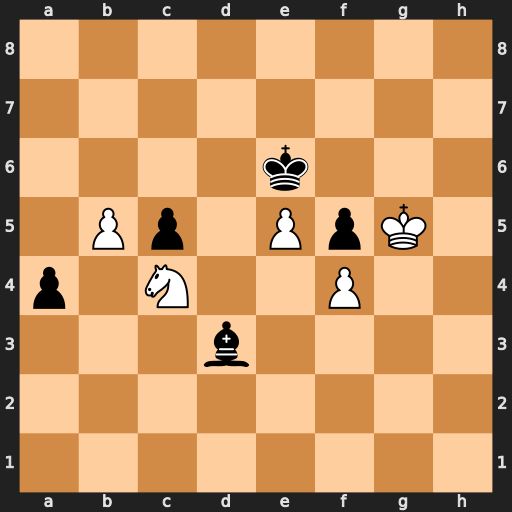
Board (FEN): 8/8/4k3/1Pp1PpK1/p1N2P2/3b4/8/8
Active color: w
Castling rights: -
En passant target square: -
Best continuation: b6 Be4 Nd6 Bd5 b7 Bxb7 Nxb7